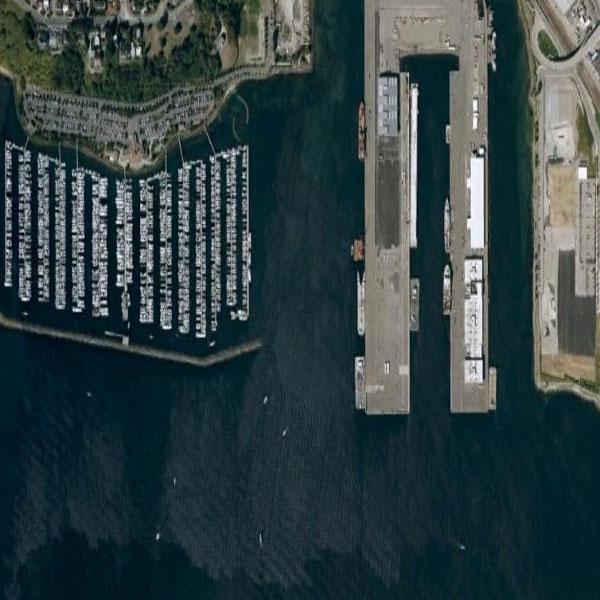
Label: Port